Aerial crown-view tile of a tropical tree (Barro Colorado Island, Panama), acquired 20241216:
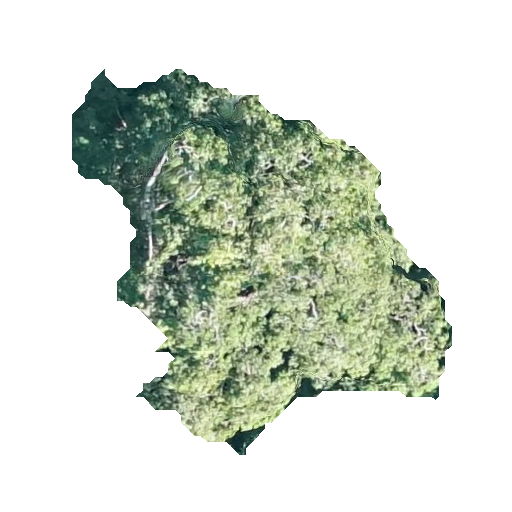
Species: Hura crepitans
GBIF accepted scientific name: Hura crepitans
Crown area: 126.888 m²